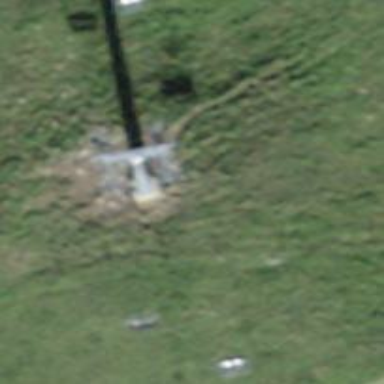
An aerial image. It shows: Pylon for aerialway.